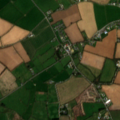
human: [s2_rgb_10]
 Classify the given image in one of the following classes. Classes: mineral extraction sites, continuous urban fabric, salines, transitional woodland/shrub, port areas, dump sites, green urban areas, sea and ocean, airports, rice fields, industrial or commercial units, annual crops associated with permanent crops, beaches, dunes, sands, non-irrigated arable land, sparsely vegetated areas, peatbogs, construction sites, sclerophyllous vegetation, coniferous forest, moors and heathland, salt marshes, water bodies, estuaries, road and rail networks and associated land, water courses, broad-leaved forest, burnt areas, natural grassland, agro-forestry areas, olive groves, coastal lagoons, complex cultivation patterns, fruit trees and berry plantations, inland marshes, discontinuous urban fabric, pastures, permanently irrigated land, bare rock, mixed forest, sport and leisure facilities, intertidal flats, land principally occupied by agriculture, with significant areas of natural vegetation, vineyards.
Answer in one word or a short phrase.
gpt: non-irrigated arable land, pastures